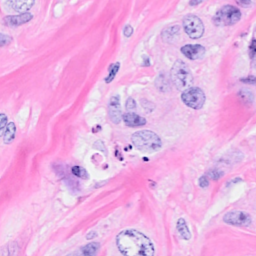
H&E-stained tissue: Breast